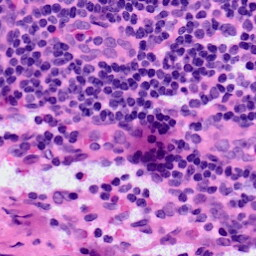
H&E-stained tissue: LymphNode